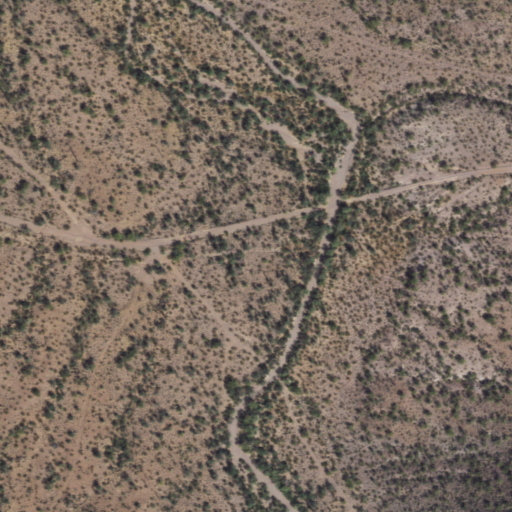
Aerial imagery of valley in Arizona named Sil Nakya Valley containing only shrub